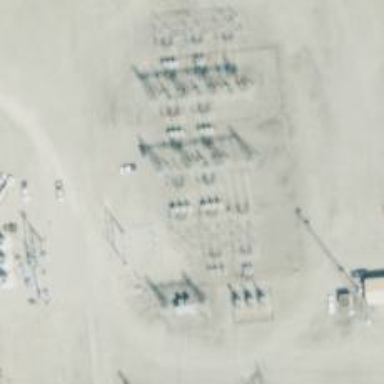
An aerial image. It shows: Switch used for power control.